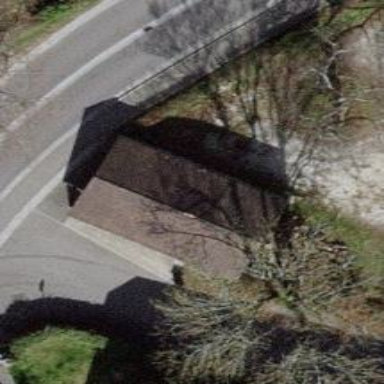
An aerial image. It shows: View of roof of building.